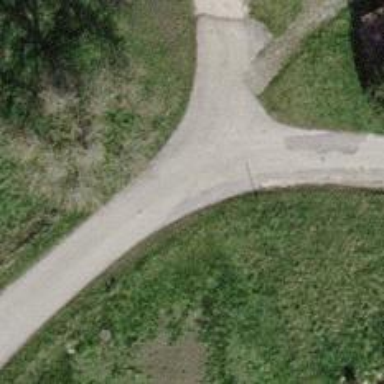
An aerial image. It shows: Paved service road with grade1 tracktype that is commonly used for agricultural purposes.